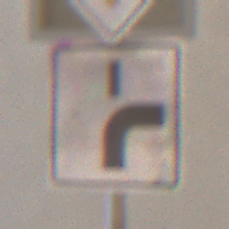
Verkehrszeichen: VerlaufVorfahrtsstrasse8
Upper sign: Vorfahrtsstrasse
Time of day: Night
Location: Outdoor (Urban)
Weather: Overcast
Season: Winter
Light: Artificial